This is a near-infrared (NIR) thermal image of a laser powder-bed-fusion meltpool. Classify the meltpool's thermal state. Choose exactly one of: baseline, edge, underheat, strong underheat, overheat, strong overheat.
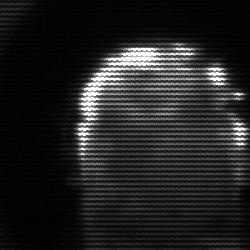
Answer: baseline